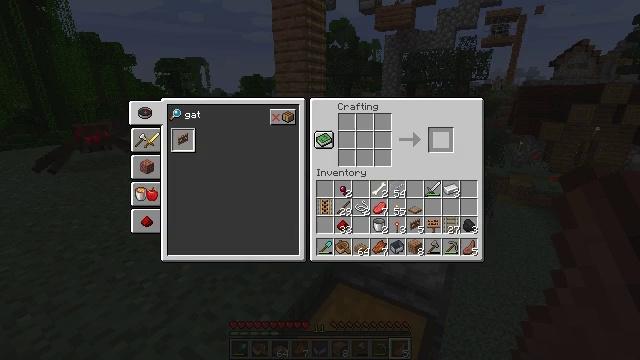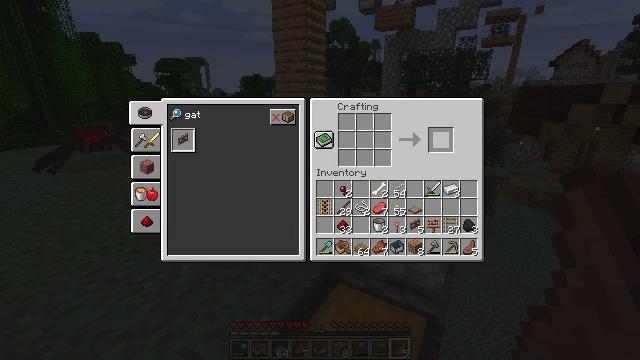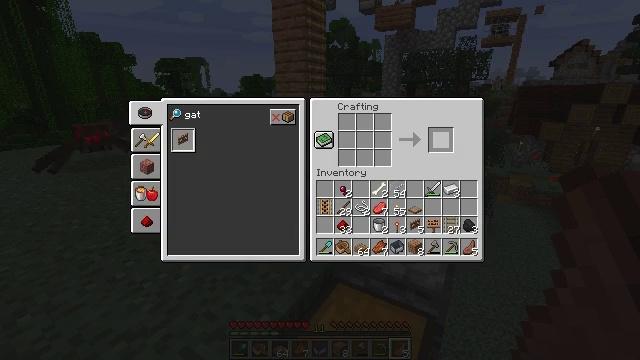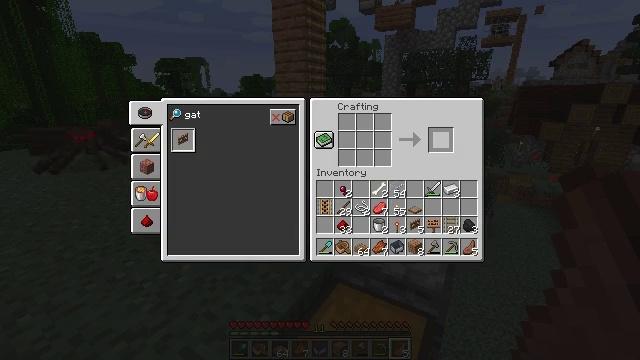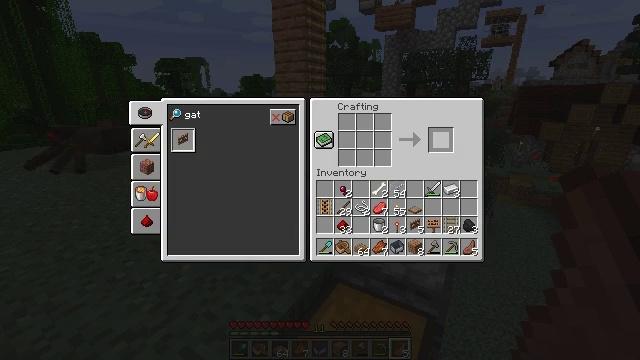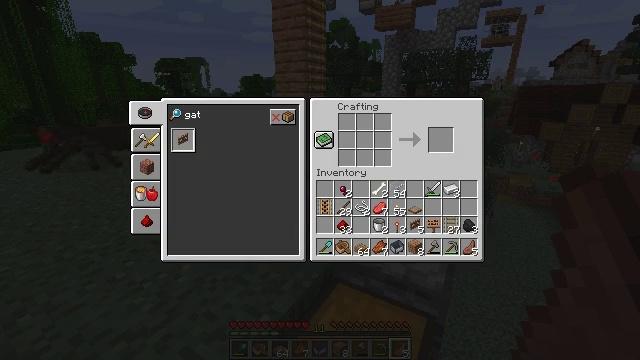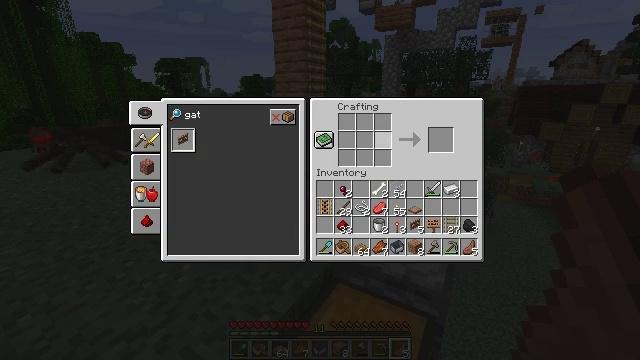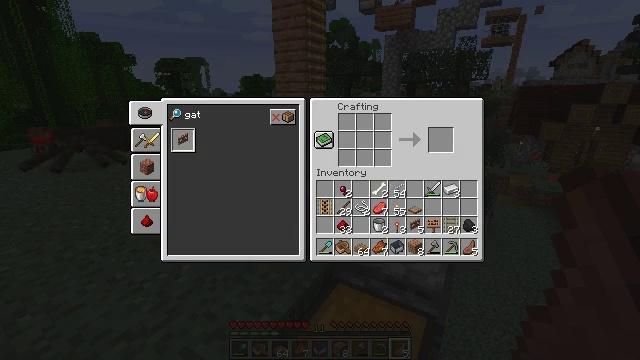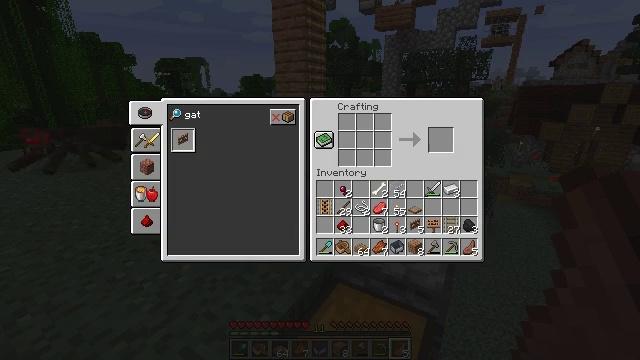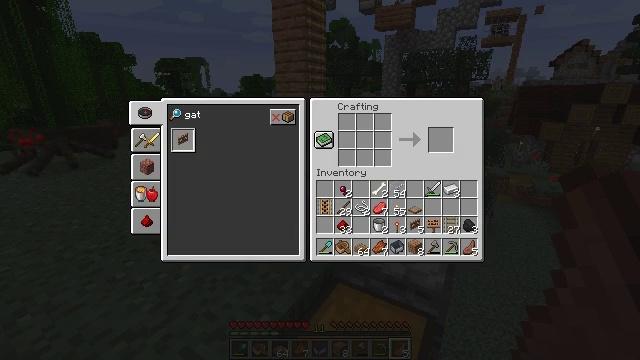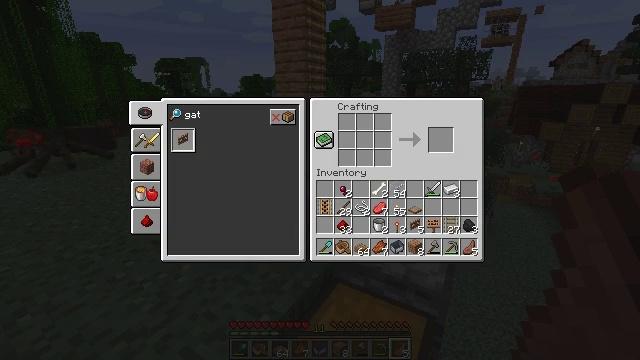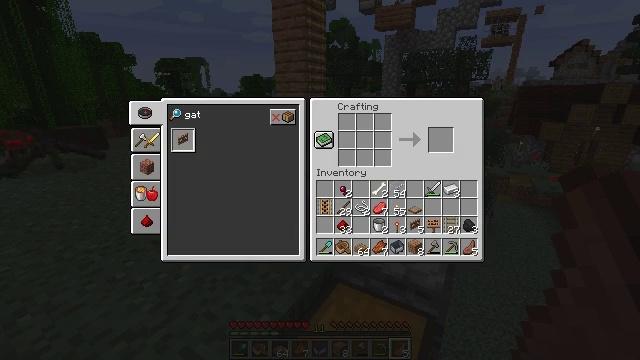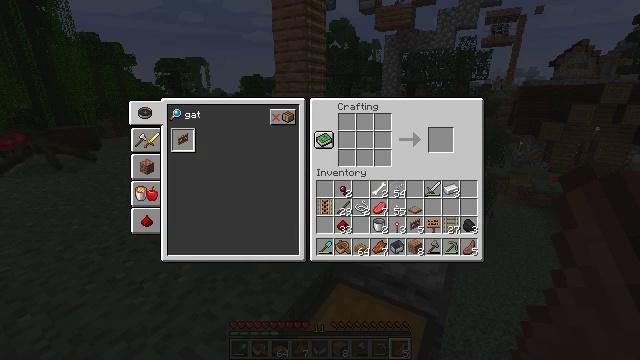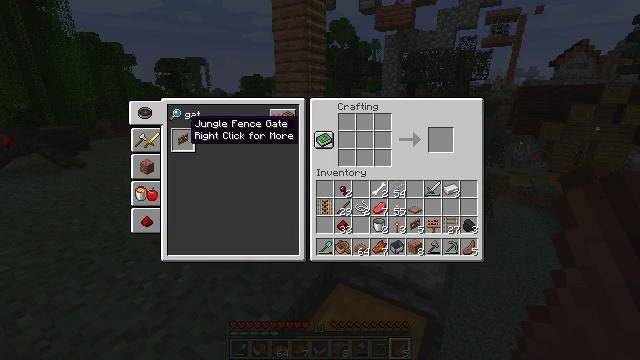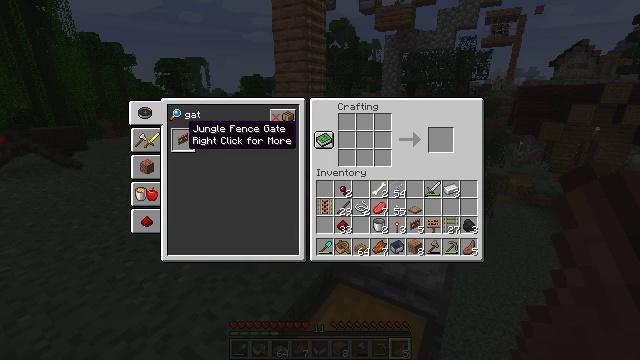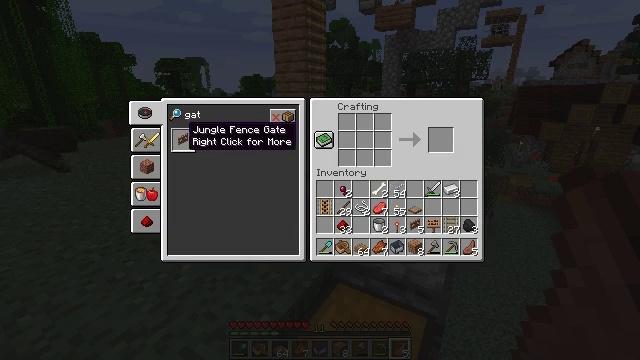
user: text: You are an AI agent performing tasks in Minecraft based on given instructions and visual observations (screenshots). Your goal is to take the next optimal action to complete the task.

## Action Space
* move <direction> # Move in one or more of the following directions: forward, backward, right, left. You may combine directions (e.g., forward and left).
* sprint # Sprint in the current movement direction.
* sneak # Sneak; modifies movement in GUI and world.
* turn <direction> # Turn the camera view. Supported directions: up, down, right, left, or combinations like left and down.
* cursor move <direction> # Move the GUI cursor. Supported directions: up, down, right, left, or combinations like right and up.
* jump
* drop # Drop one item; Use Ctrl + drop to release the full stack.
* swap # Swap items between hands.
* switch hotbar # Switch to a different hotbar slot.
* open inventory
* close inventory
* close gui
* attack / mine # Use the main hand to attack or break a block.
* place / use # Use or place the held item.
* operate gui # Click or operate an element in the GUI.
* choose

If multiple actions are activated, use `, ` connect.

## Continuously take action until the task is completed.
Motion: motion action
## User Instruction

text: Combine jungle planks and sticks at the crafting table to create a jungle fence.
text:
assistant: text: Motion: sneak, open gui
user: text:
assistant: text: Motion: sneak
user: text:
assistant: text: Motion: sneak
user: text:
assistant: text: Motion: sneak
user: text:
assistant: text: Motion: sneak, cursor move left
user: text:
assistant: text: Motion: sneak, cursor move left
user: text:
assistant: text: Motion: sneak, cursor move left and up
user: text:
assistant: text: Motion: sneak, cursor move left and up
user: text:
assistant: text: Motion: cursor move left
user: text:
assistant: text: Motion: no_op
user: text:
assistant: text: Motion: cursor move left
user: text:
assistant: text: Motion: cursor move left
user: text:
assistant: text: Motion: cursor move down
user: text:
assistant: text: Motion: no_op
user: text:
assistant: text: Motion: no_op
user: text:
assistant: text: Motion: no_op
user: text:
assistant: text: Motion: cursor move up
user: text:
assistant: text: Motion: no_op
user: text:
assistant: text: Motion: cursor move right
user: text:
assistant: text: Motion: cursor move right
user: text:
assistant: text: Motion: no_op
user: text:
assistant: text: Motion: no_op
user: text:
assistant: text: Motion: no_op
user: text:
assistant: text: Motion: operate gui
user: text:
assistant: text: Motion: operate gui
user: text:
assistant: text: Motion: operate gui
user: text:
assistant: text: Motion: no_op
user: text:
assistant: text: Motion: no_op
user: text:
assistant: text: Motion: no_op
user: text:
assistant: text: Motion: no_op